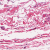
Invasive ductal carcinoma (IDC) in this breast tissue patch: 0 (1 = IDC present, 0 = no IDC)